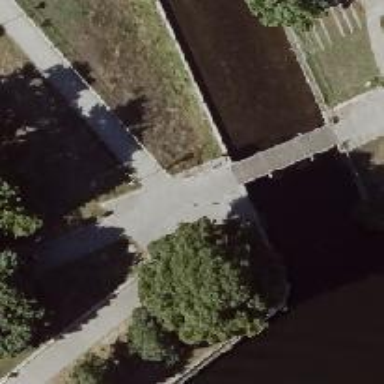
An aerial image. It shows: Path leading to bridge.